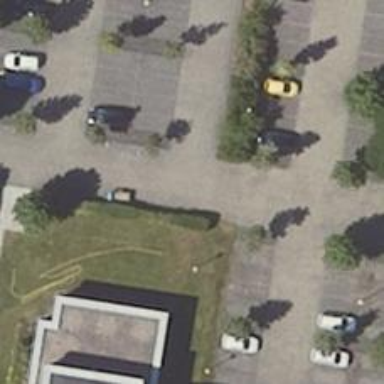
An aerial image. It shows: Parking aisle designated as service road.